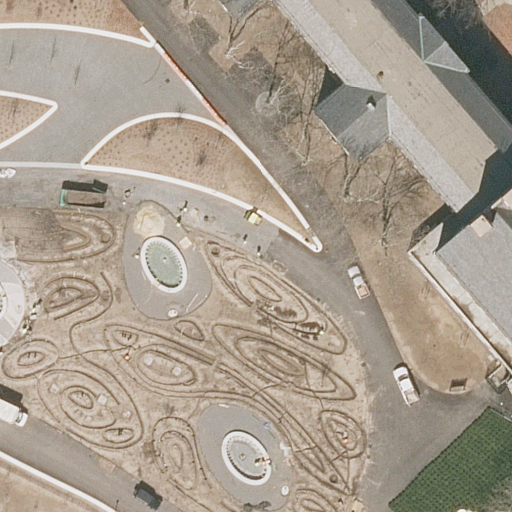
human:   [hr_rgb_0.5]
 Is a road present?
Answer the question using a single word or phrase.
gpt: yes

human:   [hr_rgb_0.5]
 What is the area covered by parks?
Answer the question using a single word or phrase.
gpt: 7693m2

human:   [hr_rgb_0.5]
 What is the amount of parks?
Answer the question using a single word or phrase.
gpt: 1

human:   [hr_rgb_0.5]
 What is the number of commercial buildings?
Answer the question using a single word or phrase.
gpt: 0

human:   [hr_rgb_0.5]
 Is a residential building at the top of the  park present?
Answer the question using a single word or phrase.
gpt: no

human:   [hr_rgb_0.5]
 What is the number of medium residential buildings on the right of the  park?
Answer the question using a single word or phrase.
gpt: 0

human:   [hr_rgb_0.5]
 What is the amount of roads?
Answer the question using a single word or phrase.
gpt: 7

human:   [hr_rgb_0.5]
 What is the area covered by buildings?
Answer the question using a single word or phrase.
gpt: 1343m2

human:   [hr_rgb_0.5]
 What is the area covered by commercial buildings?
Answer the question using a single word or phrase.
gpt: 0m2

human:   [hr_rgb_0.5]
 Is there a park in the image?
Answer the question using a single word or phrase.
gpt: yes

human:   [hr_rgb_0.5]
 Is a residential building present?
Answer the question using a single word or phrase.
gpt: yes

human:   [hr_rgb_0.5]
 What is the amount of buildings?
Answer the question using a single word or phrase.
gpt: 1

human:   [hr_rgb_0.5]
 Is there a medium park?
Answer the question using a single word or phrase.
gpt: no

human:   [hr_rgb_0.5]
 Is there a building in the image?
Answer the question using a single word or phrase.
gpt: yes

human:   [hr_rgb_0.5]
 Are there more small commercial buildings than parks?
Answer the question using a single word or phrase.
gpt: no

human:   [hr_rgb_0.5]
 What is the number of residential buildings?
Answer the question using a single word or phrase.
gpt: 1

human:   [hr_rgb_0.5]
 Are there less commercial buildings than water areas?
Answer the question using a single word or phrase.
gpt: no

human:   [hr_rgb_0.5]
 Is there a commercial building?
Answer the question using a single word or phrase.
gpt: no

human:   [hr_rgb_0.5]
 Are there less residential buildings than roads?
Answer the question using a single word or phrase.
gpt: yes

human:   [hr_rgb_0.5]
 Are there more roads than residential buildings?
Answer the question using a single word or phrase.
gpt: yes

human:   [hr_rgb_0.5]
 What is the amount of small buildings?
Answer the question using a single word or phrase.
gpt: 0

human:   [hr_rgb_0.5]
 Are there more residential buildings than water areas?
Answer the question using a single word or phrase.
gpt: yes

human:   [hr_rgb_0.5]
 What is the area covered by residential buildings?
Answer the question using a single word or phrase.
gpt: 1343m2

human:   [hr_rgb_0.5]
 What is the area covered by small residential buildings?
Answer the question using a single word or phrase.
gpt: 0m2

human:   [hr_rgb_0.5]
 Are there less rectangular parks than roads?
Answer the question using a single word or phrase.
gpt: yes

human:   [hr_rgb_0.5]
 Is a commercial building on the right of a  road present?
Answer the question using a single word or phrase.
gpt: no

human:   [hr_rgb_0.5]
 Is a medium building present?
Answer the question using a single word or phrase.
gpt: no

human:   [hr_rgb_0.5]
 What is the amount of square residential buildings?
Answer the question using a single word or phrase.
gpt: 0

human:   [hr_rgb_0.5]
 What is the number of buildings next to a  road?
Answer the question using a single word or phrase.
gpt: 1

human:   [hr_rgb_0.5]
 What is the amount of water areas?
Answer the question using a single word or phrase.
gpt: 0

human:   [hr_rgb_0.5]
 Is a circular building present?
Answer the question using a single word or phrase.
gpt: no

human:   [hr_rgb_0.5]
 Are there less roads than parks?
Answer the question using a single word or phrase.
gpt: no

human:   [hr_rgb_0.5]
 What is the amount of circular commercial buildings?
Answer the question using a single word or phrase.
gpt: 0

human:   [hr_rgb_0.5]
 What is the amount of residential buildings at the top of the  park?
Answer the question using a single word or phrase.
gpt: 0

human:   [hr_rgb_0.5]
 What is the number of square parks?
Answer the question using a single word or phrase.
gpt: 0

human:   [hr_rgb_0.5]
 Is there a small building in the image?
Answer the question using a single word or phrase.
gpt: no

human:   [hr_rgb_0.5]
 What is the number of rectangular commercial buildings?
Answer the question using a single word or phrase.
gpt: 0

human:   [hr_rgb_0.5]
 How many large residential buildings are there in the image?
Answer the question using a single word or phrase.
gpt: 1

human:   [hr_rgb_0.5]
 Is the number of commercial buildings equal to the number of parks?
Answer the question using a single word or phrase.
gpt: no

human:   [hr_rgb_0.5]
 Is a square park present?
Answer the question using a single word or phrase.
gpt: no

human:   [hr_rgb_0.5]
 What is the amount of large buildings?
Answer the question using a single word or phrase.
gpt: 1

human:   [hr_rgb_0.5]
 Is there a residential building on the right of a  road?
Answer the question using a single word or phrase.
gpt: yes

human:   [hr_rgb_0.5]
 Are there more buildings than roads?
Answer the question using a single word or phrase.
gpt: no

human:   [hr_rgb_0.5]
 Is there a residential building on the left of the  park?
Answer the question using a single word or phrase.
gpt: no

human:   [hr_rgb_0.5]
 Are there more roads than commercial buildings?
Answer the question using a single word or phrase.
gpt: yes

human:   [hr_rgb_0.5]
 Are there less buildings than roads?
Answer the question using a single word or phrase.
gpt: yes

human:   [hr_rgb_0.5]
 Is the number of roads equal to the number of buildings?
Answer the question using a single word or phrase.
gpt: no

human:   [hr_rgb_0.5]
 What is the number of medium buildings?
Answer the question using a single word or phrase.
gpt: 0

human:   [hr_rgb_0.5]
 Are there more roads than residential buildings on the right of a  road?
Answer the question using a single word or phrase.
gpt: yes

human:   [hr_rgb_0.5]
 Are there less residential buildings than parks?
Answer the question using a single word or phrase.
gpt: no

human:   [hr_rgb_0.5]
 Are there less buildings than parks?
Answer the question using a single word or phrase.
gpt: no

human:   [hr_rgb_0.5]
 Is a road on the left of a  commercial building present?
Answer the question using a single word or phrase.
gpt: no

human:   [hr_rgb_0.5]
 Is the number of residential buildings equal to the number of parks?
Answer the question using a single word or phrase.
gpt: yes

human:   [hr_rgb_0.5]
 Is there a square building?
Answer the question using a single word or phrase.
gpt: no

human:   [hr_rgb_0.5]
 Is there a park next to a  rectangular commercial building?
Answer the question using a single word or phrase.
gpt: no

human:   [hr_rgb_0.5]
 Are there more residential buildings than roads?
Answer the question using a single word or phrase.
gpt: no

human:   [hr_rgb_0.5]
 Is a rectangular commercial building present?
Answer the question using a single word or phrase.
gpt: no

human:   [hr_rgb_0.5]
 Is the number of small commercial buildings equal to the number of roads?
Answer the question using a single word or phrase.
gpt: no

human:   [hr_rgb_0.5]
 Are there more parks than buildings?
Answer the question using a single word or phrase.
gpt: no

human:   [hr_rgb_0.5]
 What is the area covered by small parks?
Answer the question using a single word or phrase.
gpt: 0m2

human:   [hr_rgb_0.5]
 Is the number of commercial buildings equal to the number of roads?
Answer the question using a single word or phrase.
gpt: no

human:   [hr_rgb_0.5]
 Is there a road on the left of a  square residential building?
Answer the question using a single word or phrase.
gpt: no

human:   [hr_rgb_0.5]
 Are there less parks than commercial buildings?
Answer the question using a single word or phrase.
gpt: no

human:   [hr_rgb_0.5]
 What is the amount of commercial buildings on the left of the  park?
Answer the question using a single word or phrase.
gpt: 0